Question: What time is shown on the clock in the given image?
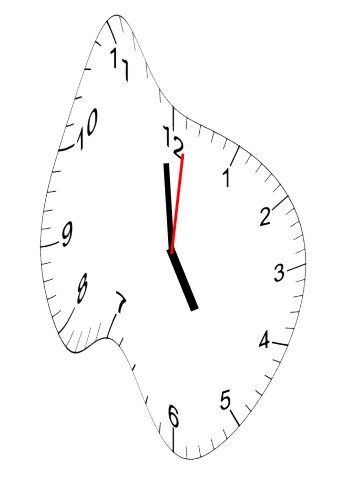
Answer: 04:59:01